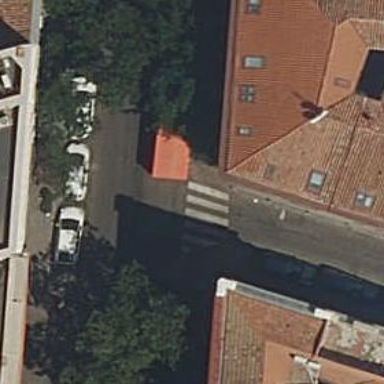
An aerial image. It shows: Zebra crossing on footway.